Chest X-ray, AP view. Patient: 59 years old, sex M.
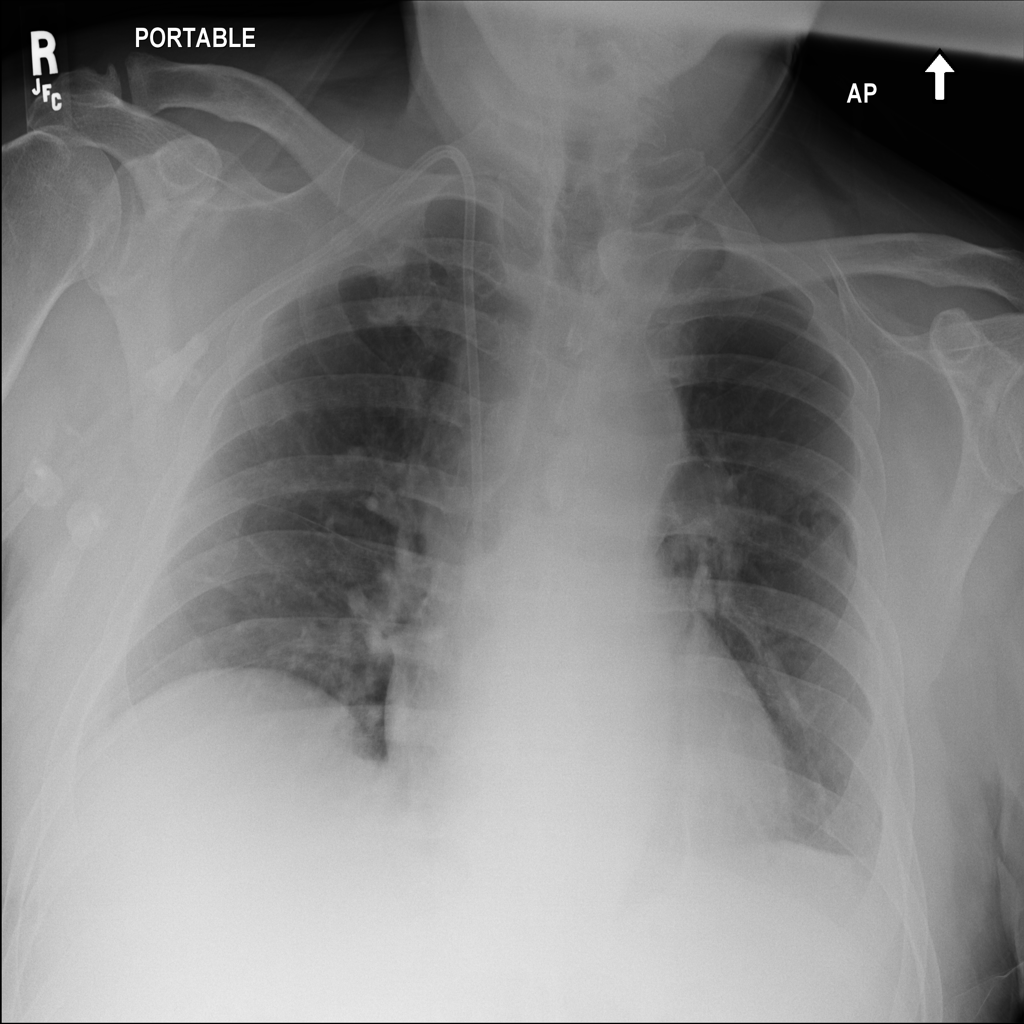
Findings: No Finding